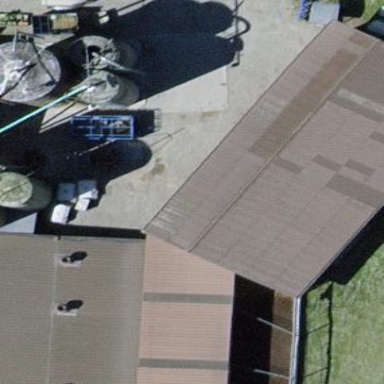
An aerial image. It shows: View of roof of building.